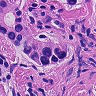
Metastatic tissue present: yes